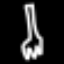
Label: fork